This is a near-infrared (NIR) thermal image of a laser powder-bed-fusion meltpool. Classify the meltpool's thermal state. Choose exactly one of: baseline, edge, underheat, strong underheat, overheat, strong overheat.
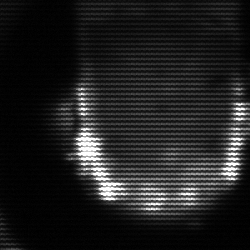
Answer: baseline